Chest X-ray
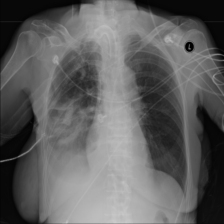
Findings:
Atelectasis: negative
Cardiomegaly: negative
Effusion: positive
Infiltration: positive
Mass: negative
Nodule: negative
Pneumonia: negative
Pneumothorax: negative
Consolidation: negative
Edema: negative
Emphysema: negative
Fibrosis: negative
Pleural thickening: negative
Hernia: negative